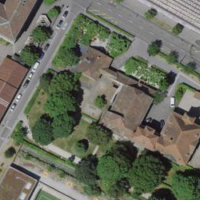
EUNIS habitat code: 54
Species observed at this site:
Corylus avellana